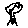
Label: tree